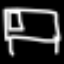
Label: bed